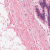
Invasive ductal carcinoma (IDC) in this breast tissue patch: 0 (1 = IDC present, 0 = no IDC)